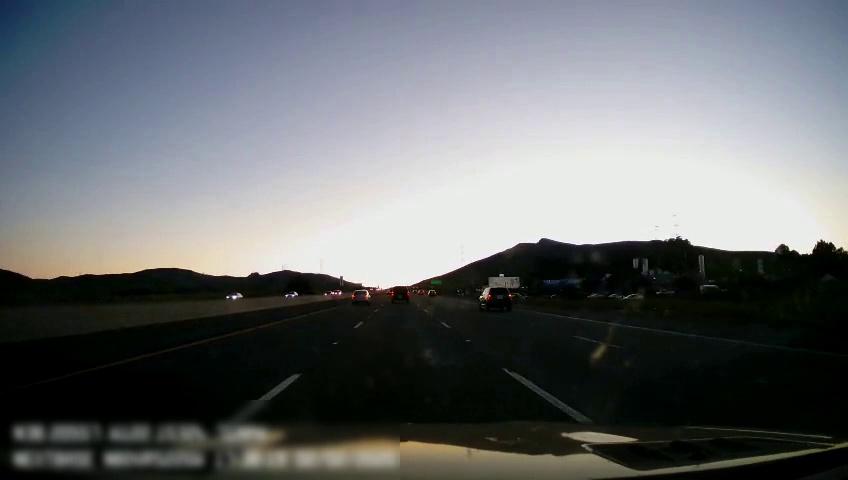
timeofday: Day
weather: Sunny
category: Drivable Space
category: Vehicles | Car
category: Vehicles | SUV
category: Vehicles | SUV
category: Vehicles | Car
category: Vehicles | Car
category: Vehicles | Car
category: Vehicles | Car
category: Vehicles | Truck
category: Vehicles | Car
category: Vehicles | Truck
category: Lanes | Alternate Lane
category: Lanes | Current Lane
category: Lanes | Current Lane
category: Lanes | Alternate Lane
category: Lanes | Alternate Lane
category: Traffic | Signs